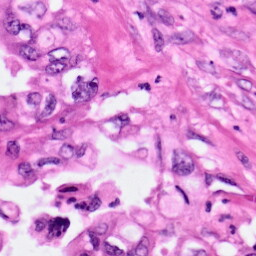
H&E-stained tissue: Pancreatic